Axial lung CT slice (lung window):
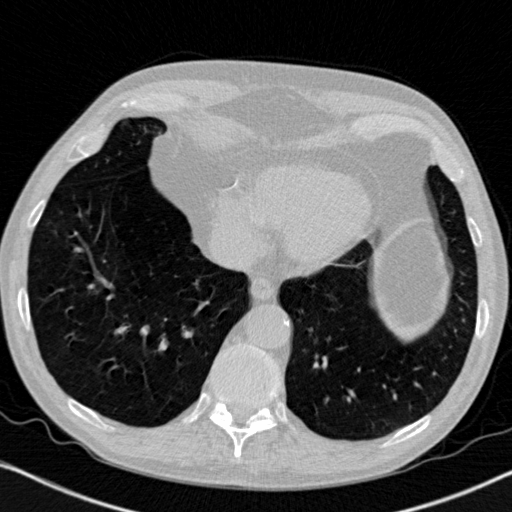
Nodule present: no